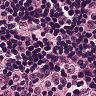
Metastatic tissue present: no